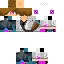
A male human skin with medium skin, wearing brown long hair dressed in a blue hoodie and black pants, featuring a closed mouth.